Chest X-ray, AP view. Patient: 62 years old, sex F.
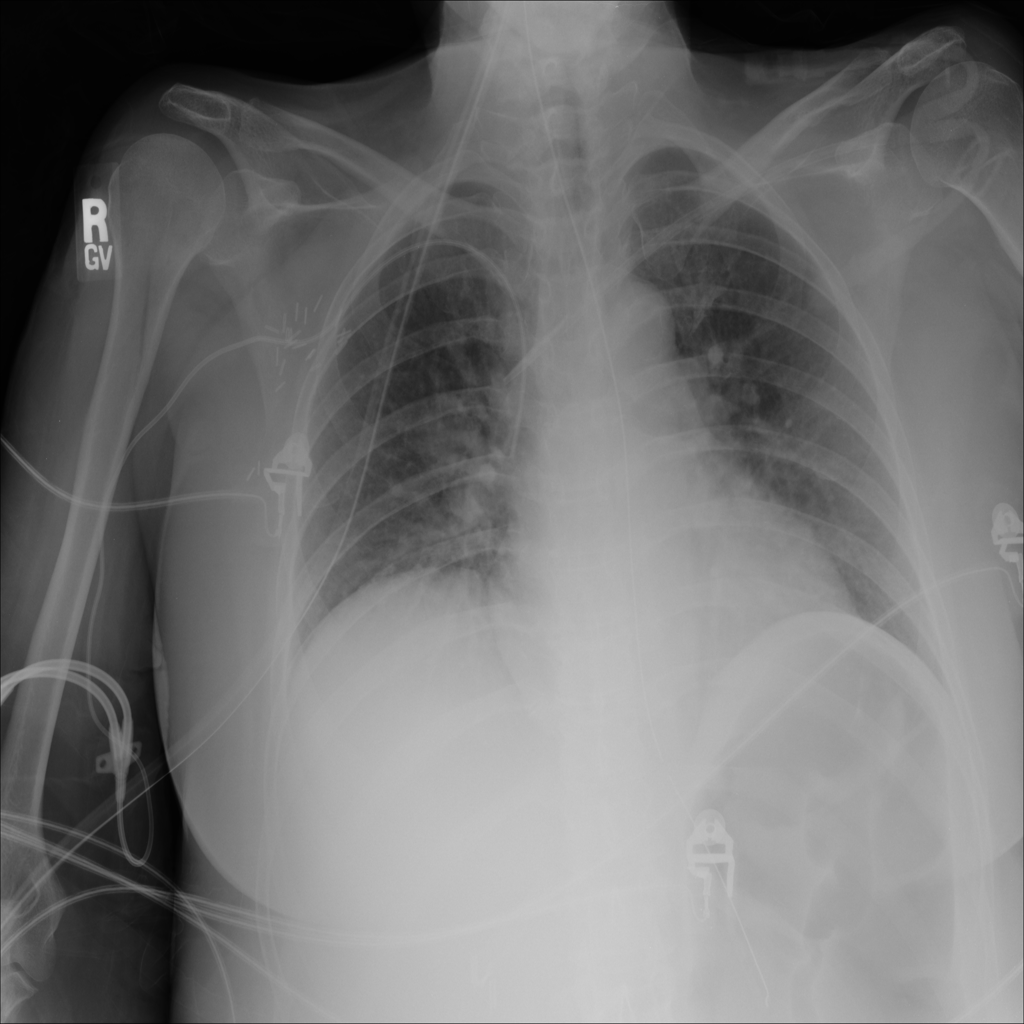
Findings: No Finding